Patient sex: F
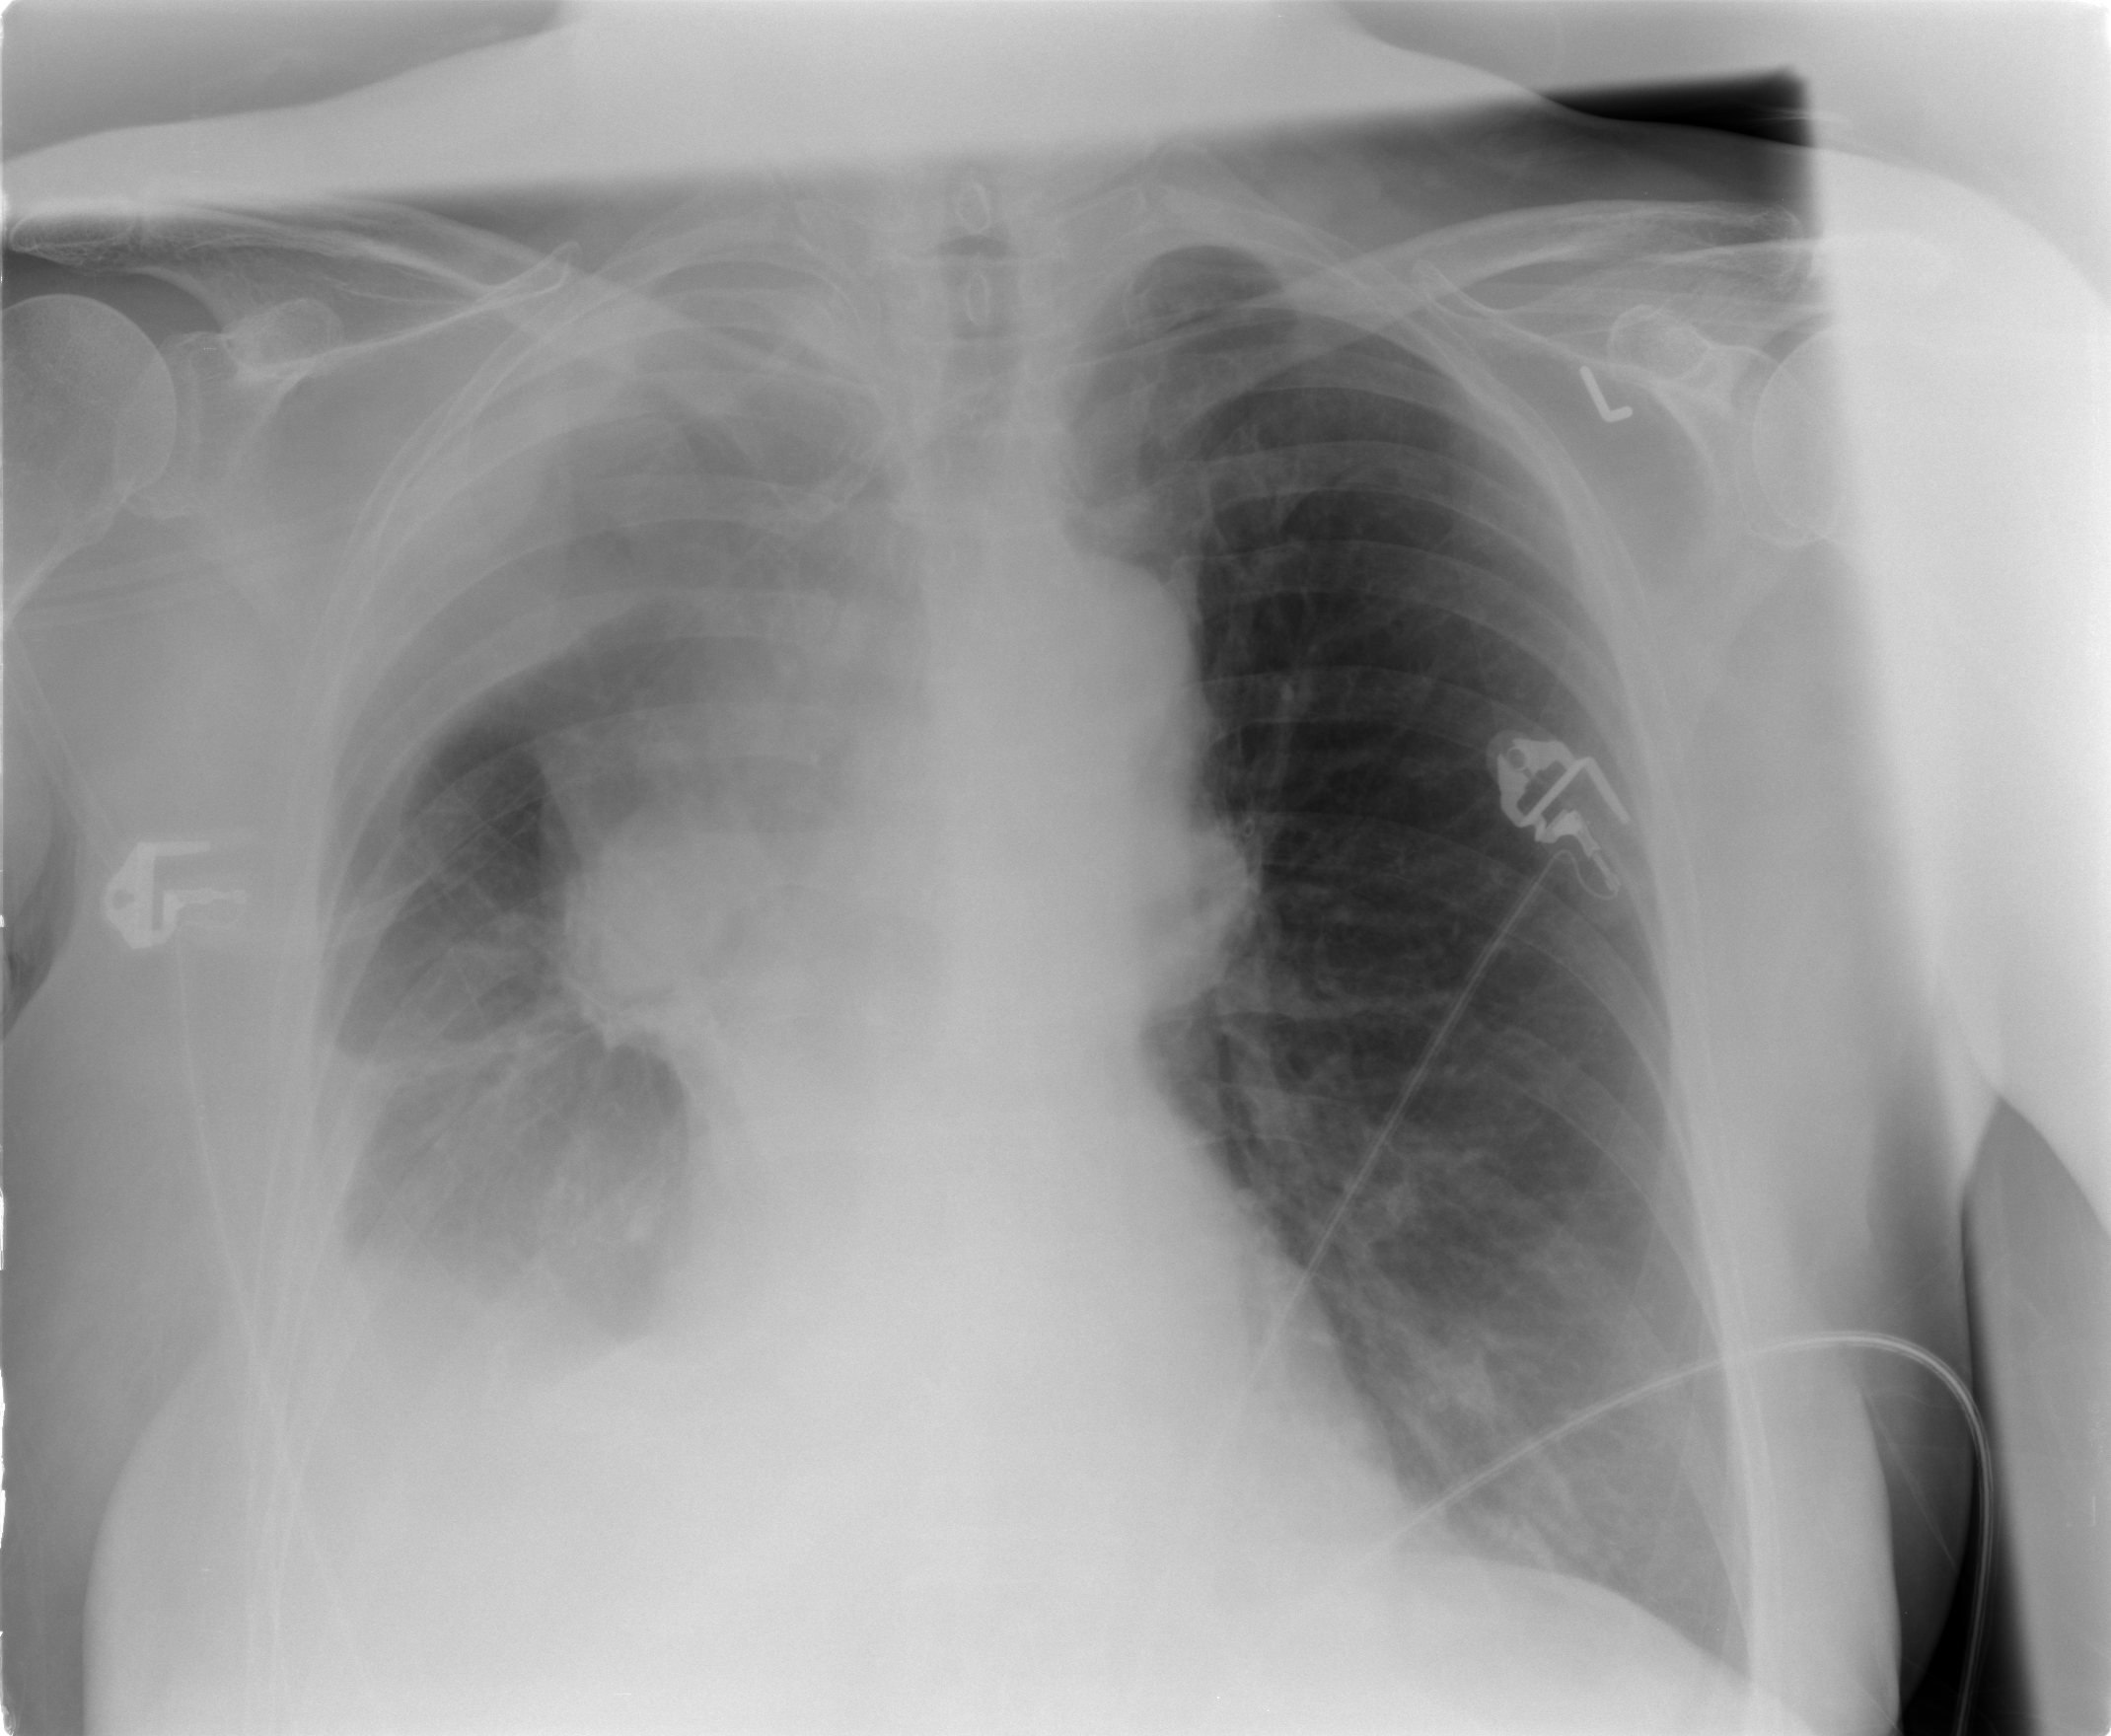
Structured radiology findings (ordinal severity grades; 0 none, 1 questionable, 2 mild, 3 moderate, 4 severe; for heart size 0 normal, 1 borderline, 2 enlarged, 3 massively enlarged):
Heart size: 0
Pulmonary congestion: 0
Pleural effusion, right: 3
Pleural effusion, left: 0
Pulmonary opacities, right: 1
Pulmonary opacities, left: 0
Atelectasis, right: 3
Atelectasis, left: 0